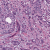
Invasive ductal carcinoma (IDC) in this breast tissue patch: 1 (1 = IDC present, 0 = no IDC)